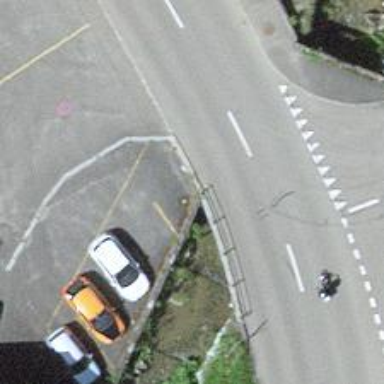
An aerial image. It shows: Bus stop with platform for public transport.